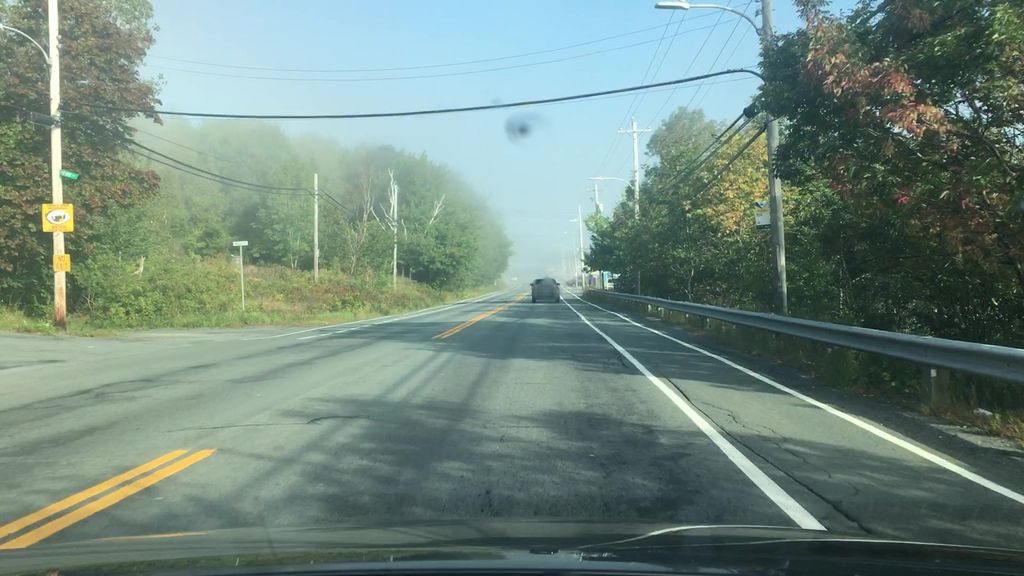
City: halifax